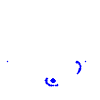
Particle: pion